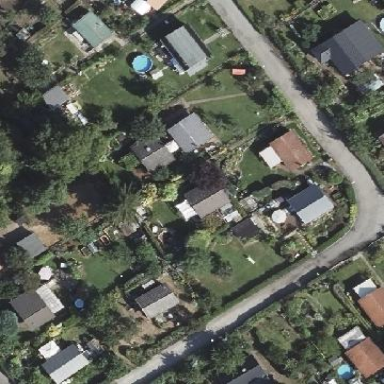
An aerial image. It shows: Plot in the allotments.